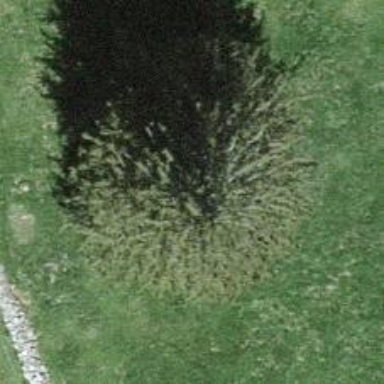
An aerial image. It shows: Single tag "natural: tree."